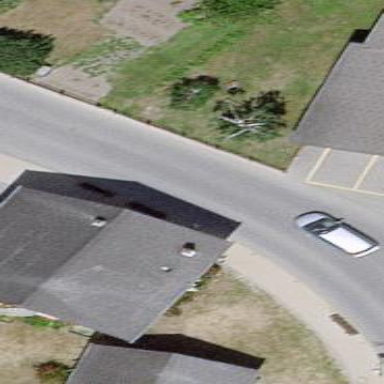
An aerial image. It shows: Simple house.